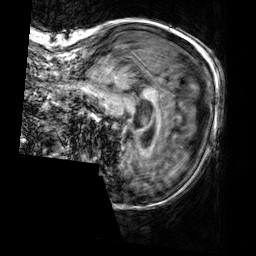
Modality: T1w
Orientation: sagittal
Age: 67
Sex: female
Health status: healthy
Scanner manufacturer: siemens
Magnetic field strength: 3 T
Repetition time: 2.3 s
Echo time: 0.00303 s